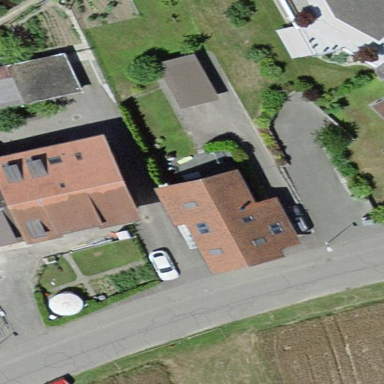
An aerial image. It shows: Building with tiled roof.